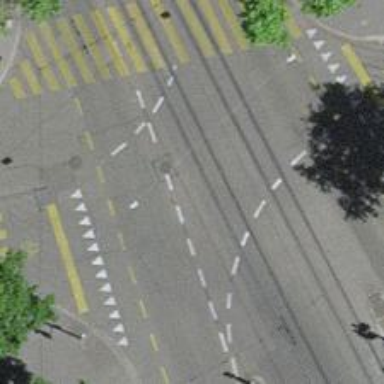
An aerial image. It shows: Tram level crossing on the railway.